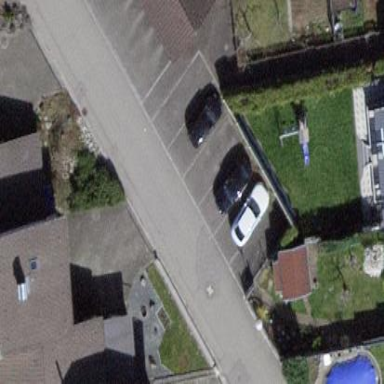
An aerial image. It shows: Street-side parking area.